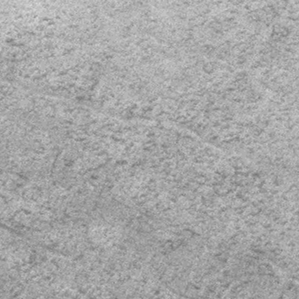
Label: frost